Group 1:
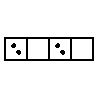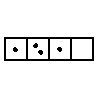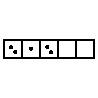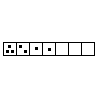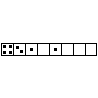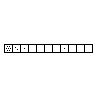
Group 2:
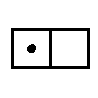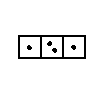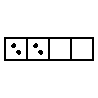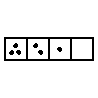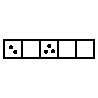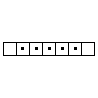
Rule separating the two groups: Number of dots in the Nth box (from the left) is how many times the number (N - 1) appears in the whole diagram vs. not so.
Concepts: self-reference
Comments: Left-sorted examples are sometimes called autobiographical or self-descriptive numbers.
Author: Leo Crabbe
Reference: https://oeis.org/A349595
https://en.wikipedia.org/wiki/Self-descriptive_number